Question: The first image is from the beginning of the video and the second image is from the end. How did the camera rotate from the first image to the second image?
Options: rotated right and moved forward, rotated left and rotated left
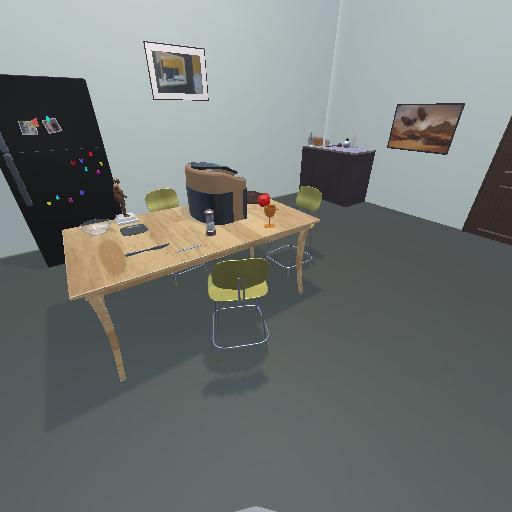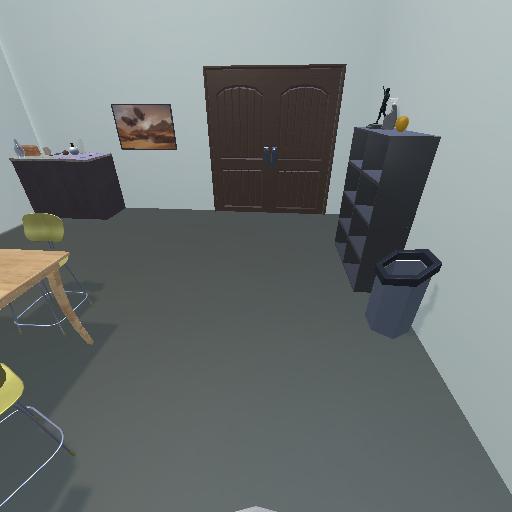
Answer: rotated right and moved forward